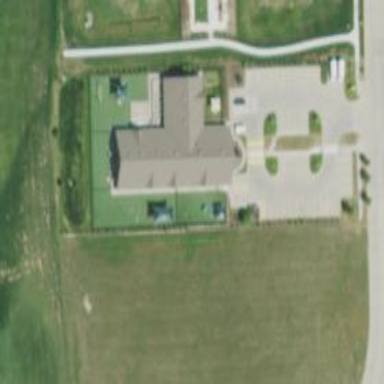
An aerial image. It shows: Kindergarten.